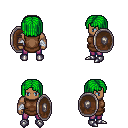
a pixel art fantasy rpg character, male body template, human, dark skin, brown tunic, magenta pants, green pageboy hairstyle, white cloth bandages, metal boots, shield, four views (front, back, left, right), 2x2 character sprite sheet, small pixel art, hard edges, no anti-aliasing